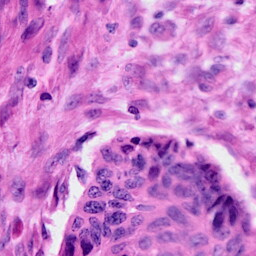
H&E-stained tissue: Cervix